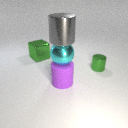
small green metal cylinder to the right of large green metal cube